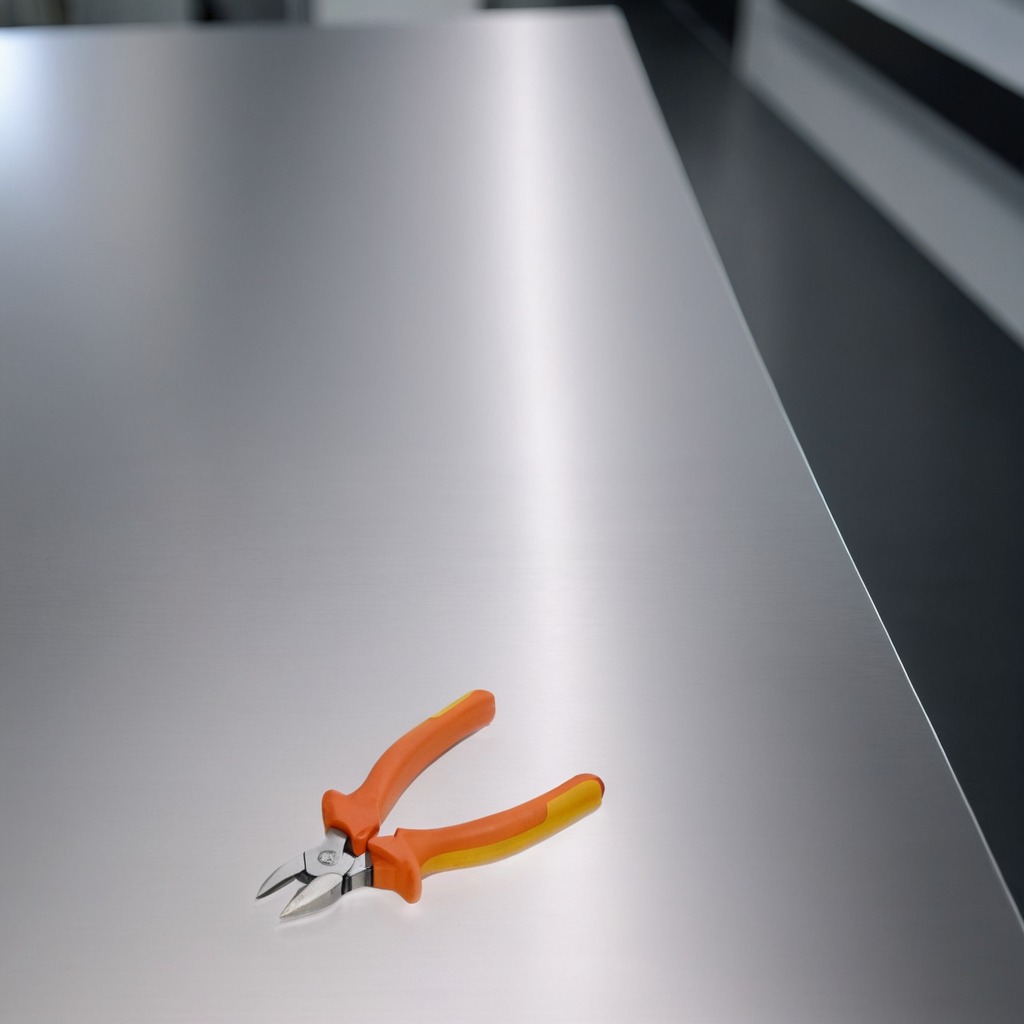
A plier is lying on the stainless steel table in a high-end prototyping lab.